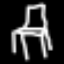
Label: chair